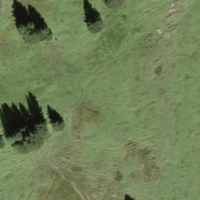
EUNIS habitat code: 26
Species observed at this site:
Pinguicula alpina